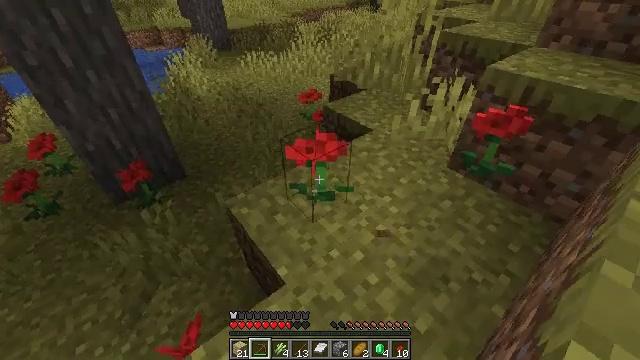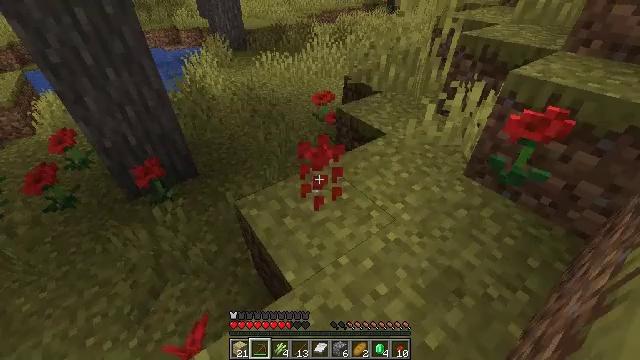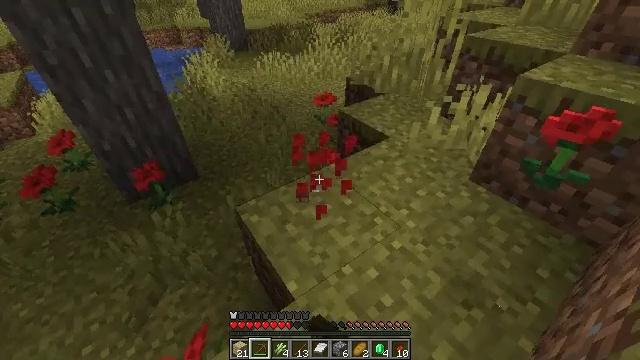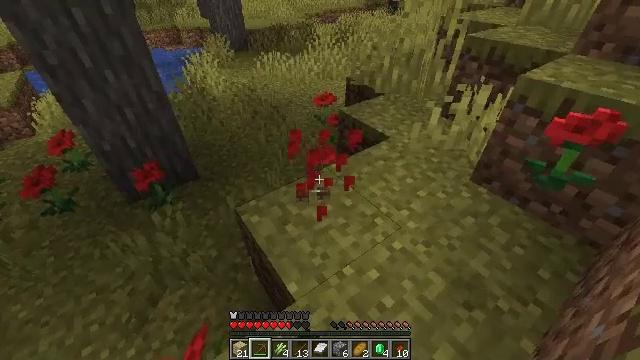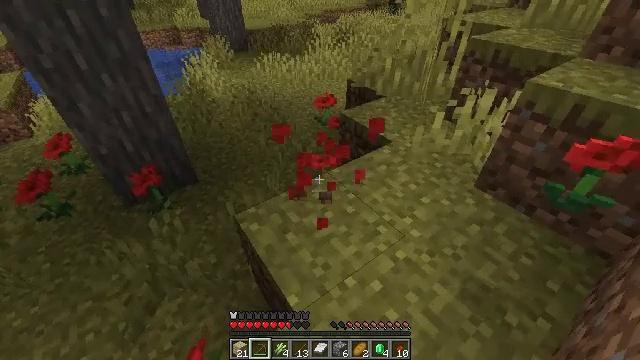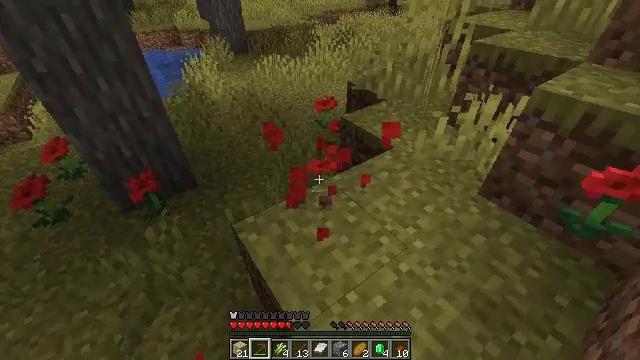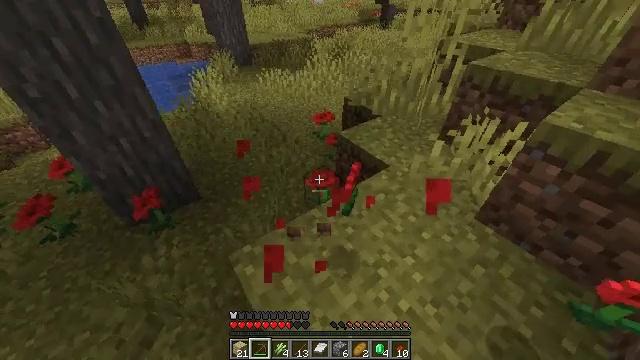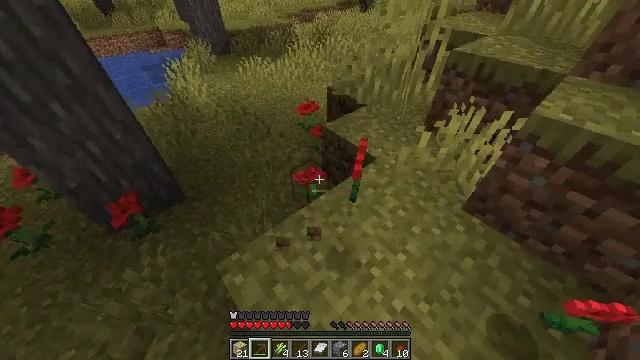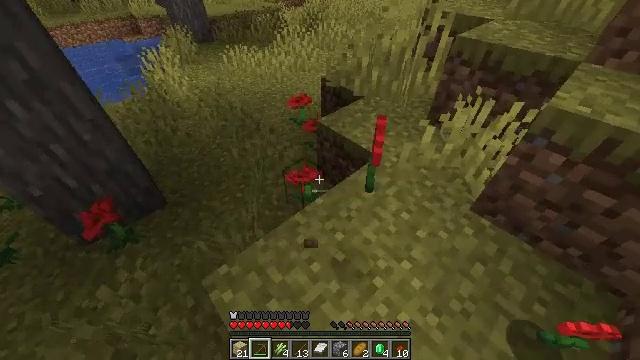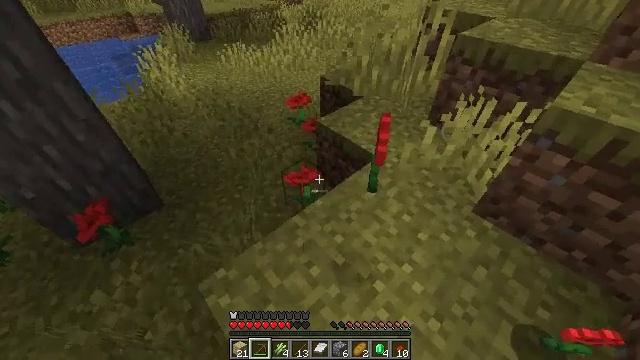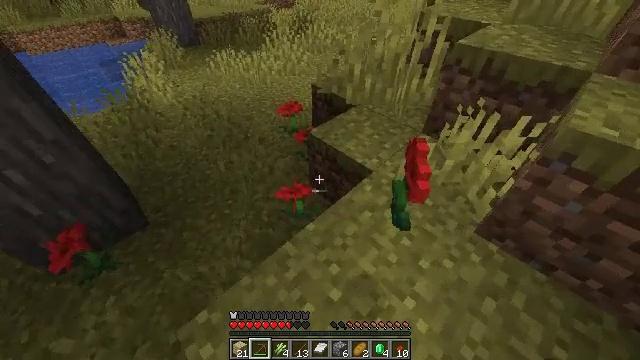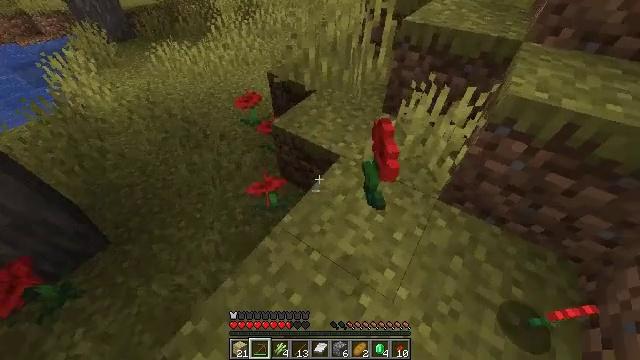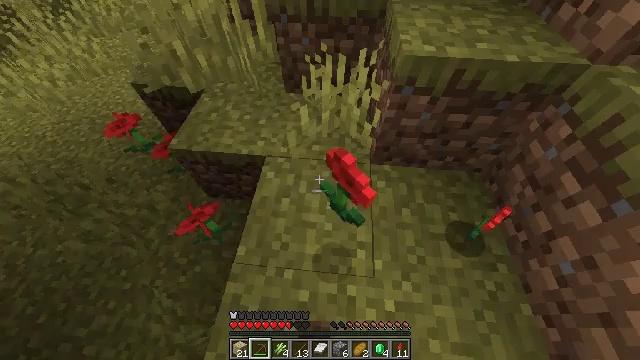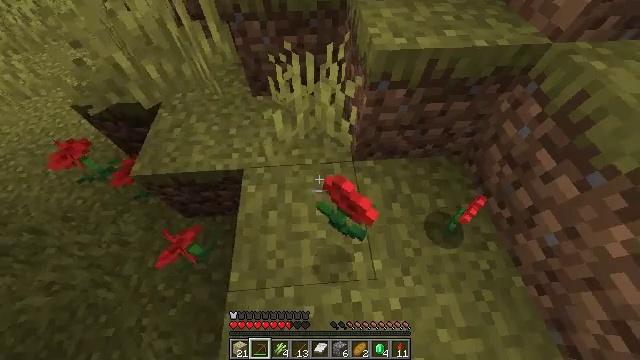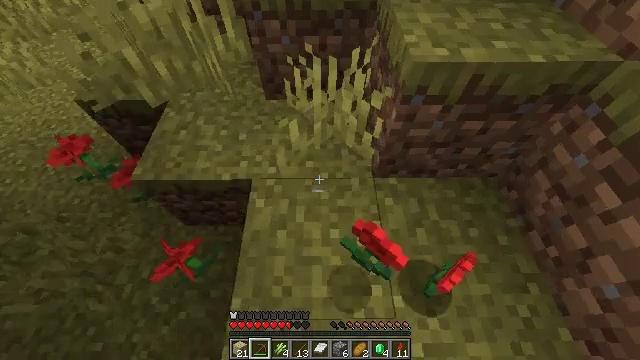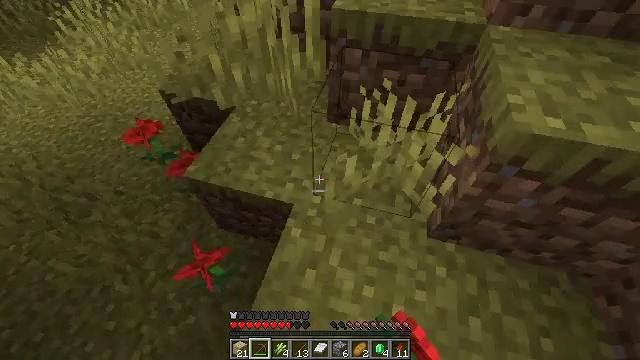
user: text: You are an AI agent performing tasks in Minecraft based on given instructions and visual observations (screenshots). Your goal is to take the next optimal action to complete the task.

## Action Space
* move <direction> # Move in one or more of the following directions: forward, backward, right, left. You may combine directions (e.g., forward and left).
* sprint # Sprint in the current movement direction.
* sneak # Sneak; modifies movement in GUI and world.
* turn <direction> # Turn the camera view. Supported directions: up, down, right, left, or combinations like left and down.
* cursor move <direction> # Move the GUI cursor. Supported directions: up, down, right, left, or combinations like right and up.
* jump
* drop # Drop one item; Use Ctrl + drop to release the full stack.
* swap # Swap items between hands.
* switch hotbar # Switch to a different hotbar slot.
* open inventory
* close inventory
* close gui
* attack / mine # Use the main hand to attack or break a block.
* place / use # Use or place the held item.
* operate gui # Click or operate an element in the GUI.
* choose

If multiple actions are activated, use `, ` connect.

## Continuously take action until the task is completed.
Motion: motion action
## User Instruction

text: Gather poppy from the ground.
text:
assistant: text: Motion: turn left, attack / mine
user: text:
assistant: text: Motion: attack / mine
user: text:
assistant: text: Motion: attack / mine
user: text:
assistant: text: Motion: move forward
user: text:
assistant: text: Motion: move forward
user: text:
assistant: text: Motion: move forward
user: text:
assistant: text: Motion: turn right and down
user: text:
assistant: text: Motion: turn right
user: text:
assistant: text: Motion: move forward
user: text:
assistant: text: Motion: move forward, turn right
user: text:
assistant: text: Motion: move forward, turn right and down
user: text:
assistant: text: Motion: move forward, turn right and down
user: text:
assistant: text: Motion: turn right and down
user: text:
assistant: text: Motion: turn left
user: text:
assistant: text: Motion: move forward, turn left and up
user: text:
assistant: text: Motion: move forward, turn left and up
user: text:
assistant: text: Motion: move forward, turn left and up
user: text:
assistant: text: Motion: move forward, turn left and down
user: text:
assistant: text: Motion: move forward, turn right and down
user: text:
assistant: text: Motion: turn down
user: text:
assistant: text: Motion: turn down
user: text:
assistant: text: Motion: turn left and down
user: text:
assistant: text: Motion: turn left
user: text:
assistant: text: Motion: turn left and down
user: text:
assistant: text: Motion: turn left and down
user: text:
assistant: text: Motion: turn down
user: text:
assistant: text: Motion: turn left and down
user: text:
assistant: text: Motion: attack / mine
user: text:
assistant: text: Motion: attack / mine
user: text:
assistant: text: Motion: attack / mine